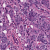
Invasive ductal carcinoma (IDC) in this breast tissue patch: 1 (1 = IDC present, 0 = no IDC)